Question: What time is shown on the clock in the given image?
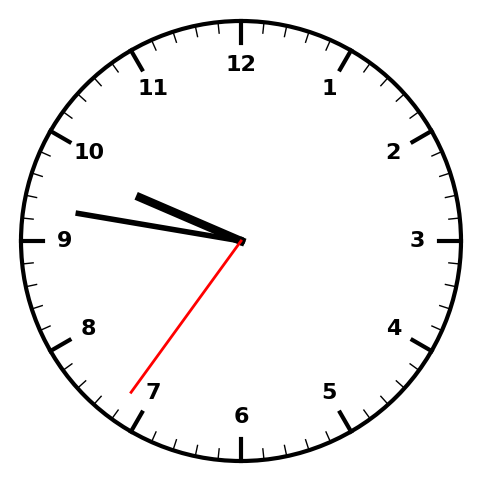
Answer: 09:46:36